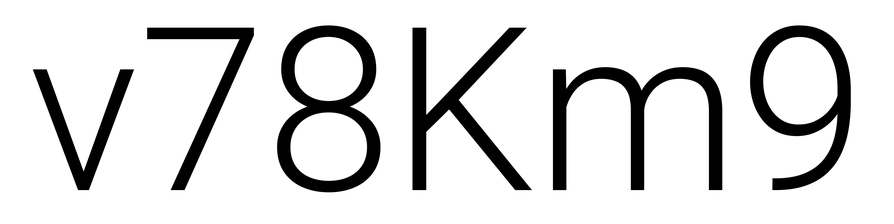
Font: Roboto_Light